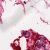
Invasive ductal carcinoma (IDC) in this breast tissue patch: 0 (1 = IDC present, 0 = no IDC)